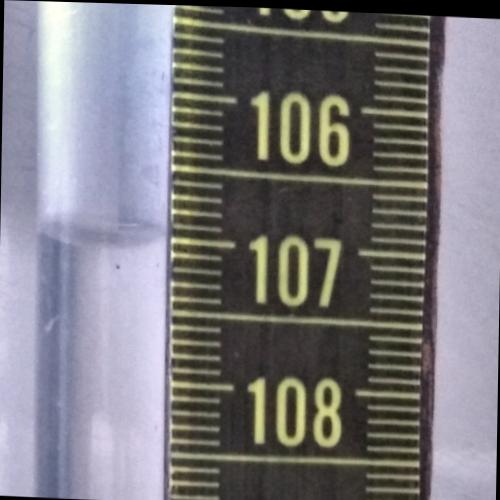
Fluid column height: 107.0 cm